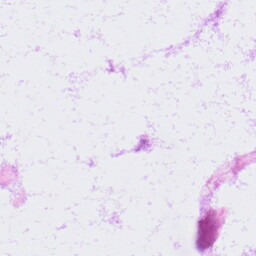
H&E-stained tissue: LymphNode